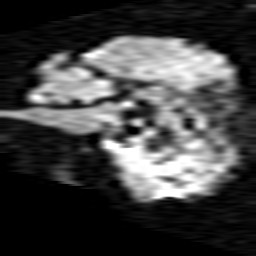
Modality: TRACE
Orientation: sagittal
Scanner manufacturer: siemens
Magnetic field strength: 1.5 T
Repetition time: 8.1 s
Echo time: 0.119 s